Question: Good evening everyone.
I'm having trouble creating a TFTP client for an assignment in C++ that uses #include
I'm sending the char buffer:
> buffer={'0','2','f','i','l','e','n','a','m','e','0','o','c','t','e','t','0'};
Using the code:
> sendto(sock,buffer,strlen(buffer), 0, (sockaddr *) &serverAddr, sizeof(sockaddr));
But when I look at this transfer in the WireShark it says "Opcode: Unknown (12338)" when I look at the Opcode portion of the packet.
Even though it has selected the opcode from the string

I'm absolutely stuck, any help would be appreciated. I'm pretty sure if I can send and receive a message I can handle the rest pretty easily.
Used the BYTE from winsock2 (don't know if I need to but better safe than sorry)
> buffer={(BYTE)0,(BYTE)2,'f','i','l','e','n','a','m','e',(BYTE)0,'o','c','t','e','t',(BYTE)0};
and
> sendto(sock,buffer,sizeof(buffer), 0, (sockaddr *) &serverAddr, sizeof(sockaddr));
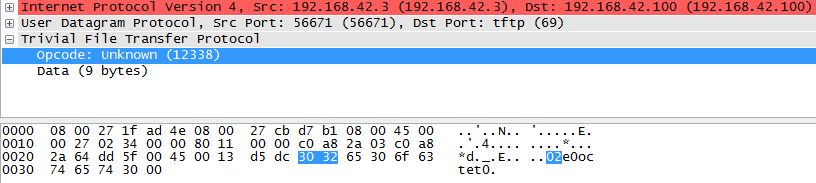
Answer: Not 'strlen(buffer)' but 'sizeof(buffer)'...
strlen stops couting characters at the first occurrence of '''' - so it returns unspecified value for your buffer array since '''' is not present in your buffer.
If you want to start your buffer with opcode '02' then pass it as integers not their digit representation:
'''
buffer={0,2,'f','i','l','e','n','a','m','e','0','o','c','t','e','t','0'};
// ^ ^ simple numbers - not characters - not sure about rest of your buffer
'''